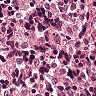
Metastatic tissue present: no